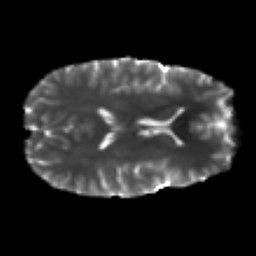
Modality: T2w
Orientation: axial
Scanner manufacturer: ge
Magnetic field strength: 3 T
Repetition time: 7.98 s
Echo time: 0.0701 s